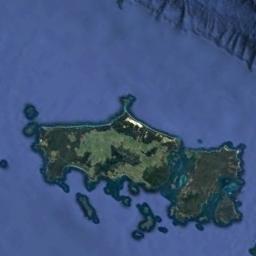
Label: island